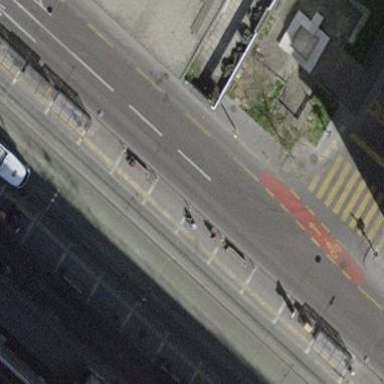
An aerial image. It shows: Concrete platform with shelter for public transport. This platform serves both trams and trolleybuses at the railway station.